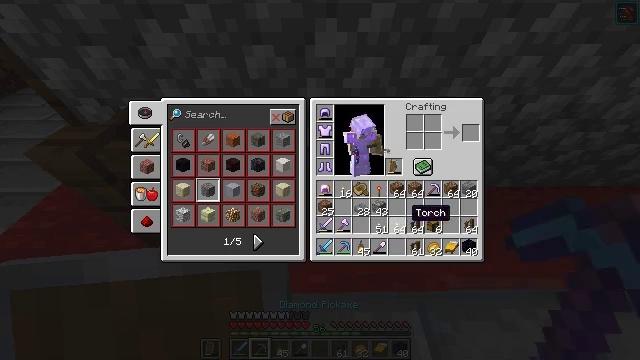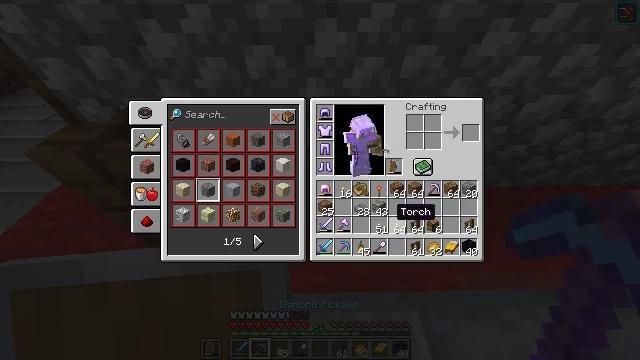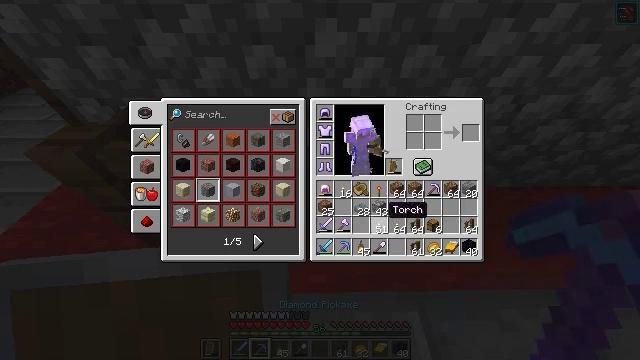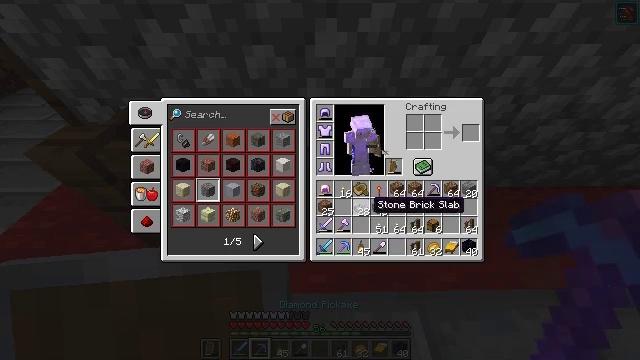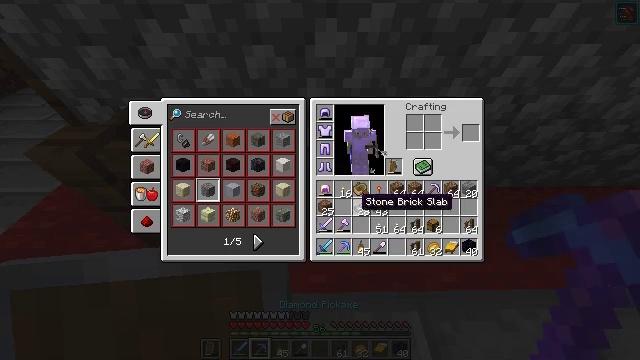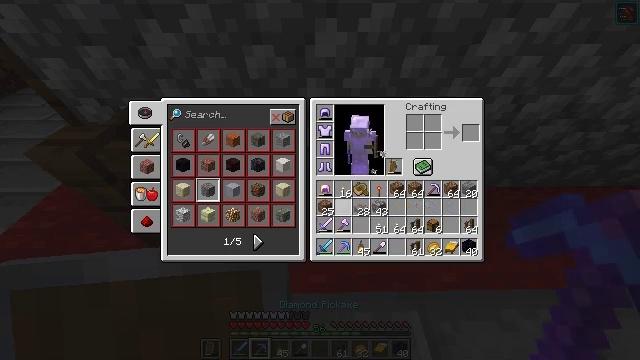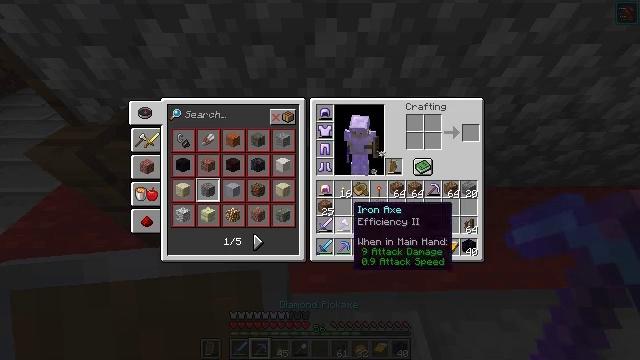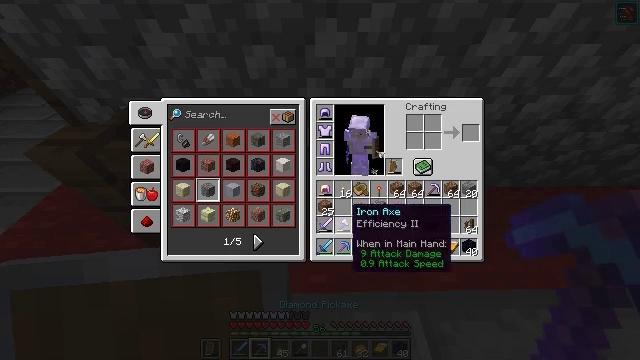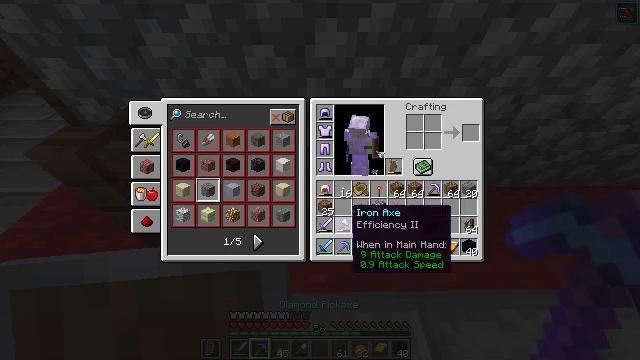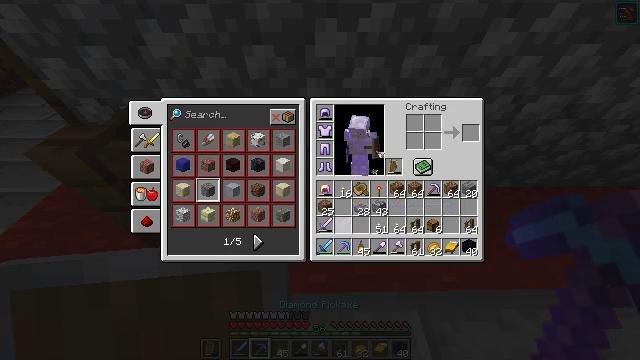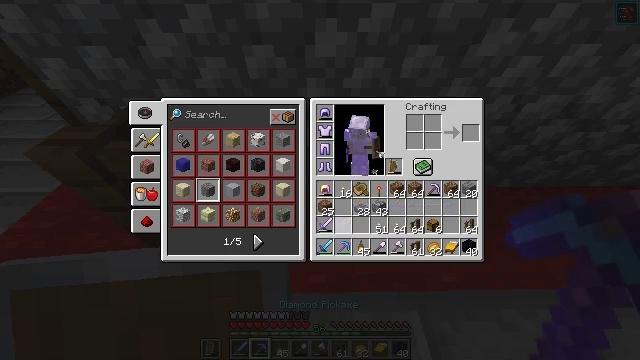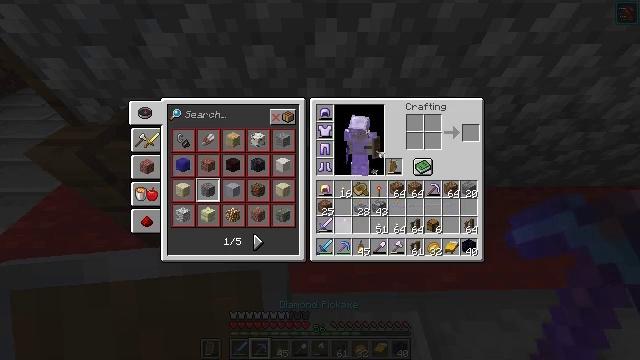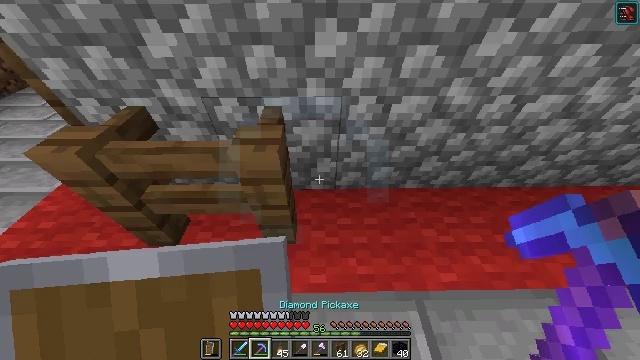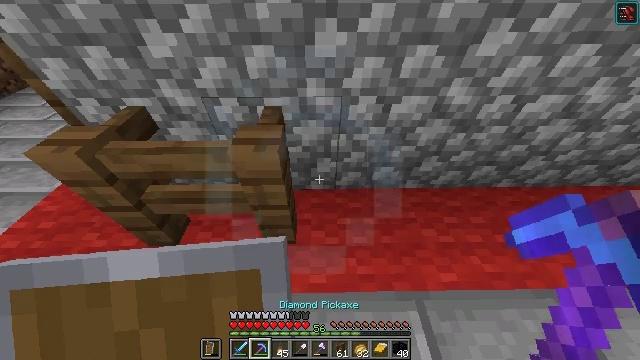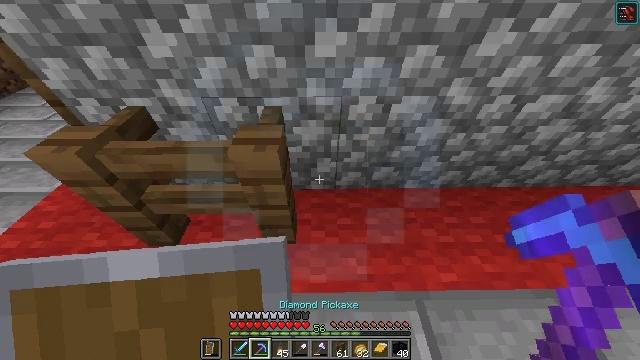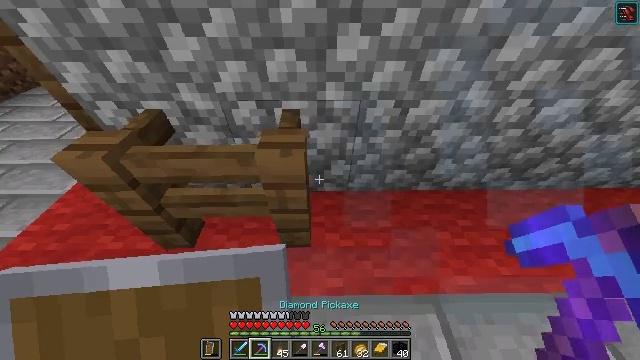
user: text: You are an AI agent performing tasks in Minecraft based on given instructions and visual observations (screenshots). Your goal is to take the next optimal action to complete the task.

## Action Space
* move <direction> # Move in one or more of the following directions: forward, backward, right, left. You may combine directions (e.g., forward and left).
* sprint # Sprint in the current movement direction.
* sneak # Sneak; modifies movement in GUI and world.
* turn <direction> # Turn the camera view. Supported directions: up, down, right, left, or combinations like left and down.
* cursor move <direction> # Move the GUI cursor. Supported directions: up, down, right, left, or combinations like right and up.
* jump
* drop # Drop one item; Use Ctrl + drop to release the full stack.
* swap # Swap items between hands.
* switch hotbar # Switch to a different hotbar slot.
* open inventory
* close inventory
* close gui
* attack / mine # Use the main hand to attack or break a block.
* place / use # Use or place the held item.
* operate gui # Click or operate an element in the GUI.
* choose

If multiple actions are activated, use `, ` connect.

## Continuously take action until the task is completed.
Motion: motion action
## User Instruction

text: Mine the spruce fence.
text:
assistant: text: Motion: sneak, cursor move left
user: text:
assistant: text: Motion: sneak, cursor move left
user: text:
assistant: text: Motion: sneak, cursor move left
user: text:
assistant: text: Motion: sneak, cursor move left
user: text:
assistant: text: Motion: sneak
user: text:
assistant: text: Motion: sneak, cursor move down
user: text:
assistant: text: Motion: sneak
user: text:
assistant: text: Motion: sneak
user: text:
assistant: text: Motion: sneak, choose
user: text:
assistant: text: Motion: sneak, choose
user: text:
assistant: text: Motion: sneak, choose
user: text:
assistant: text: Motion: sneak, close inventory
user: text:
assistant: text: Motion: close inventory
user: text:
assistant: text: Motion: no_op
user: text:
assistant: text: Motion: move left
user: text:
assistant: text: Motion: move back and move left
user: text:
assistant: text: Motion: move back and move left
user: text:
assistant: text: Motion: no_op
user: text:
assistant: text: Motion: no_op
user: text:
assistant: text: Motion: no_op
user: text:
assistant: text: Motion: no_op
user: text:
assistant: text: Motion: no_op
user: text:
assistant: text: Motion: no_op
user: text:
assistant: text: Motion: no_op
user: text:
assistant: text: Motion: no_op
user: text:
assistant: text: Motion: no_op
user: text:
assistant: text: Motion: turn right
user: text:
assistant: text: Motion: turn right
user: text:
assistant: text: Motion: turn right
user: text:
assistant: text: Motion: turn right